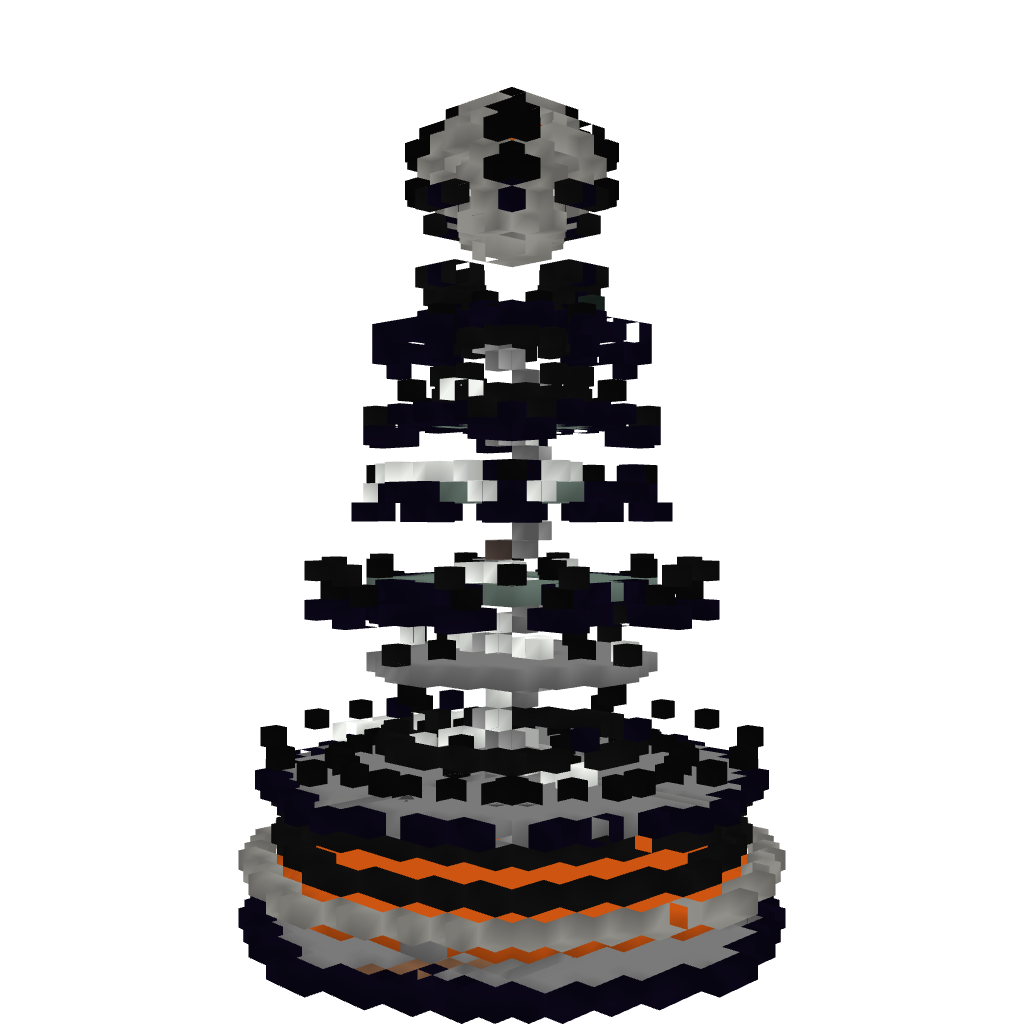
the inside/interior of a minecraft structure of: Sauron's Tower